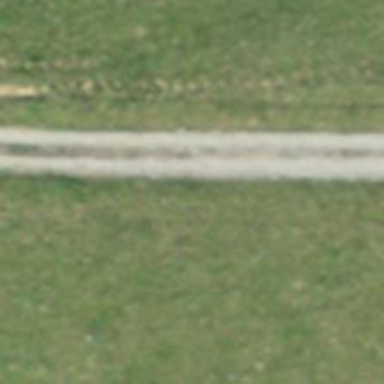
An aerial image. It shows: Unpaved service road.